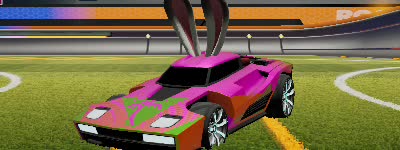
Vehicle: breakout